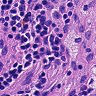
Metastatic tissue present: no